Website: lowes
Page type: address-validator
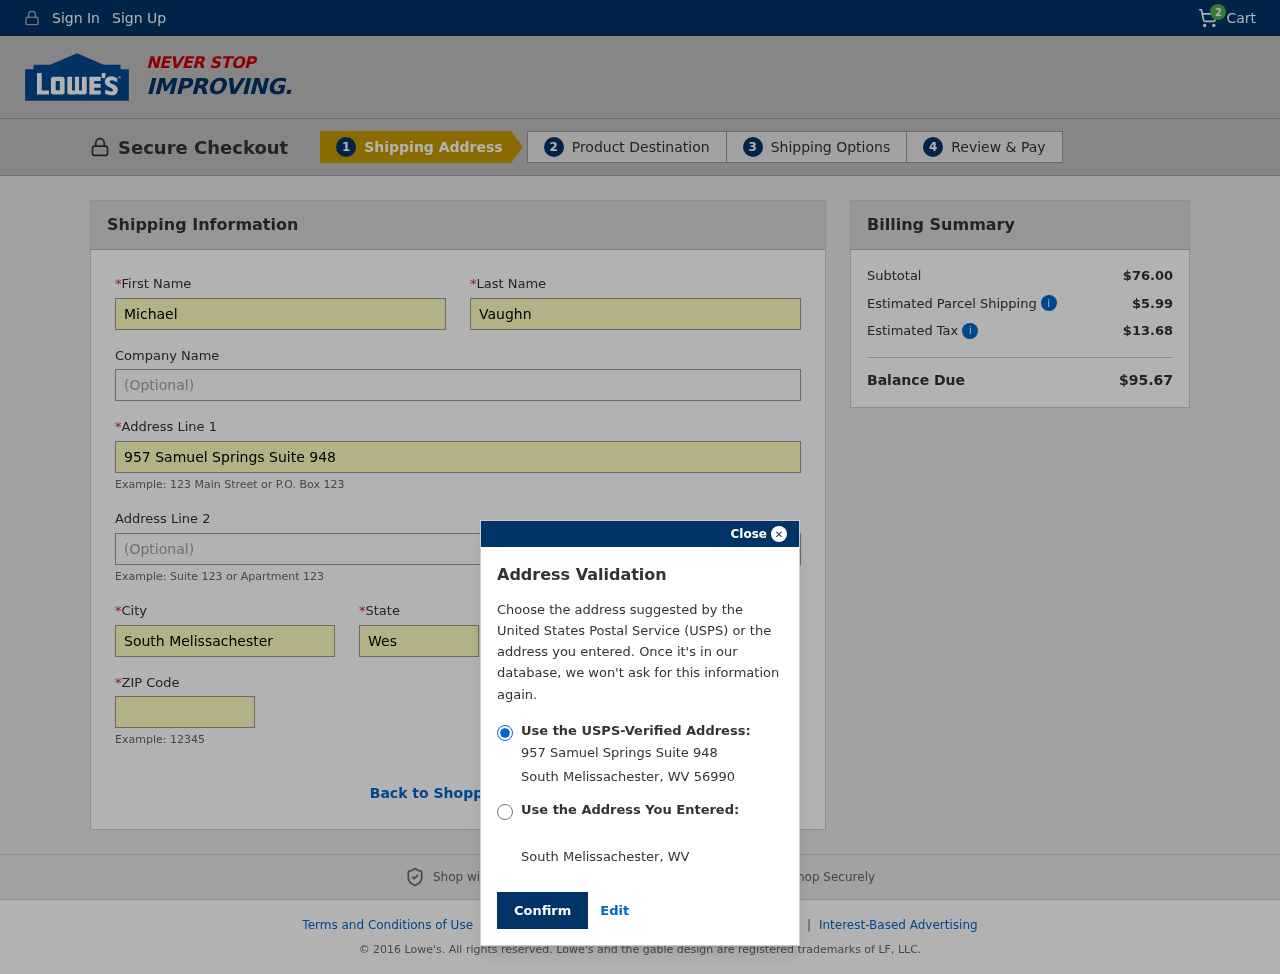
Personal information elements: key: PII_CITY
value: South Melissachester
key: PII_FIRSTNAME
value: Michael
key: PII_LASTNAME
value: Vaughn
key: PII_POSTCODE
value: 56990
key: PII_STATE
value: West Virginia
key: PII_STATE_ABBR
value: WV
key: PII_STREET
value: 957 Samuel Springs Suite 948
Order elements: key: ORDER_NUM_ITEMS
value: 2
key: ORDER_SUBTOTAL
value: $76.00
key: ORDER_SHIPPING_COST
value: $5.99
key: ORDER_TAX
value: $13.68
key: ORDER_TOTAL
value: $95.67